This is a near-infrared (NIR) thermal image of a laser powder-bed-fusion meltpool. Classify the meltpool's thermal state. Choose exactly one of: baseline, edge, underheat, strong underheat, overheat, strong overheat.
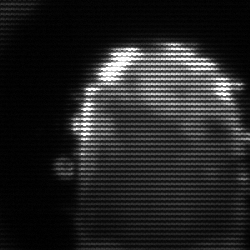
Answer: baseline